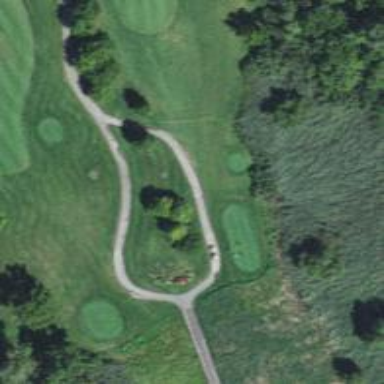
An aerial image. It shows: Service road used as golf cart path.